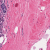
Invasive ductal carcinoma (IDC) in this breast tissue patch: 0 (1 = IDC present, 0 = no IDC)